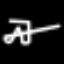
Label: pants